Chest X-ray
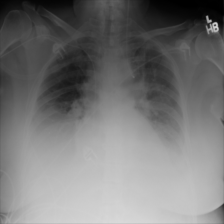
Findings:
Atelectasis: negative
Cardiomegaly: negative
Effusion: positive
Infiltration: negative
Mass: negative
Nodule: negative
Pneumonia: negative
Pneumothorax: negative
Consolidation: negative
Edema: negative
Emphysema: negative
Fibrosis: negative
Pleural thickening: negative
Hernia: negative